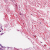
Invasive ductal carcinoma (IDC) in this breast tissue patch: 0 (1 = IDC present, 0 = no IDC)